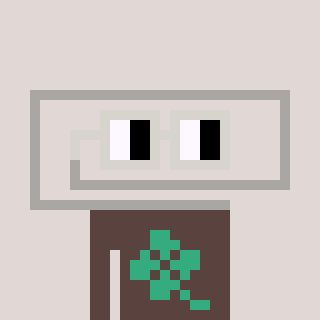
a pixel art character with square light gray glasses, a paperclip-shaped head and a darkbrown-colored body on a warm background